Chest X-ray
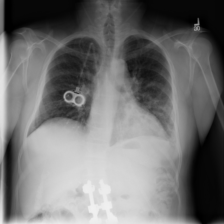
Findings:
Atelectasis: negative
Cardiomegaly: negative
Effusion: negative
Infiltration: positive
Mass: negative
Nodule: negative
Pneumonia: positive
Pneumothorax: negative
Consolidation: negative
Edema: negative
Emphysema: negative
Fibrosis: negative
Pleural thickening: negative
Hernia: negative